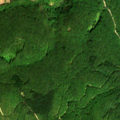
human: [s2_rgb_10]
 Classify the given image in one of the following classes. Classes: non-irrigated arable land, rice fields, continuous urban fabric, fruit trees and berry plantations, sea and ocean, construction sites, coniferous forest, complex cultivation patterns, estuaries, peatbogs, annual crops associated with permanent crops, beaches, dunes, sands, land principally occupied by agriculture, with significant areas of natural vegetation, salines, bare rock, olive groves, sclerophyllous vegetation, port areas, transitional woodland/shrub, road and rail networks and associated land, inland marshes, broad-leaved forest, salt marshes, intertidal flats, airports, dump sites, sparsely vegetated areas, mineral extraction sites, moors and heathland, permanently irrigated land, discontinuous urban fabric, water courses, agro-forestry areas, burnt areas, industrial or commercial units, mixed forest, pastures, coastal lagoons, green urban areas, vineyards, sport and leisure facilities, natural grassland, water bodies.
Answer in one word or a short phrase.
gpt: broad-leaved forest